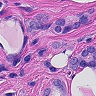
Metastatic tissue present: yes